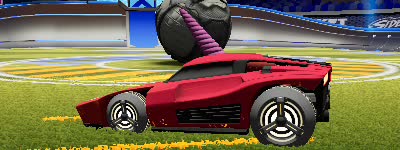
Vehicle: breakout